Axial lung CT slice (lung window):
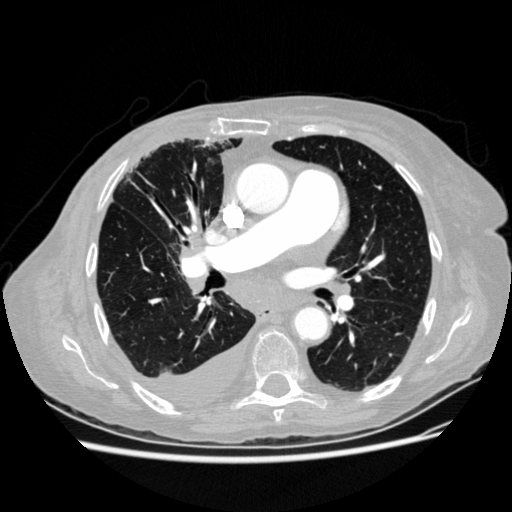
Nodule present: no